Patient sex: F
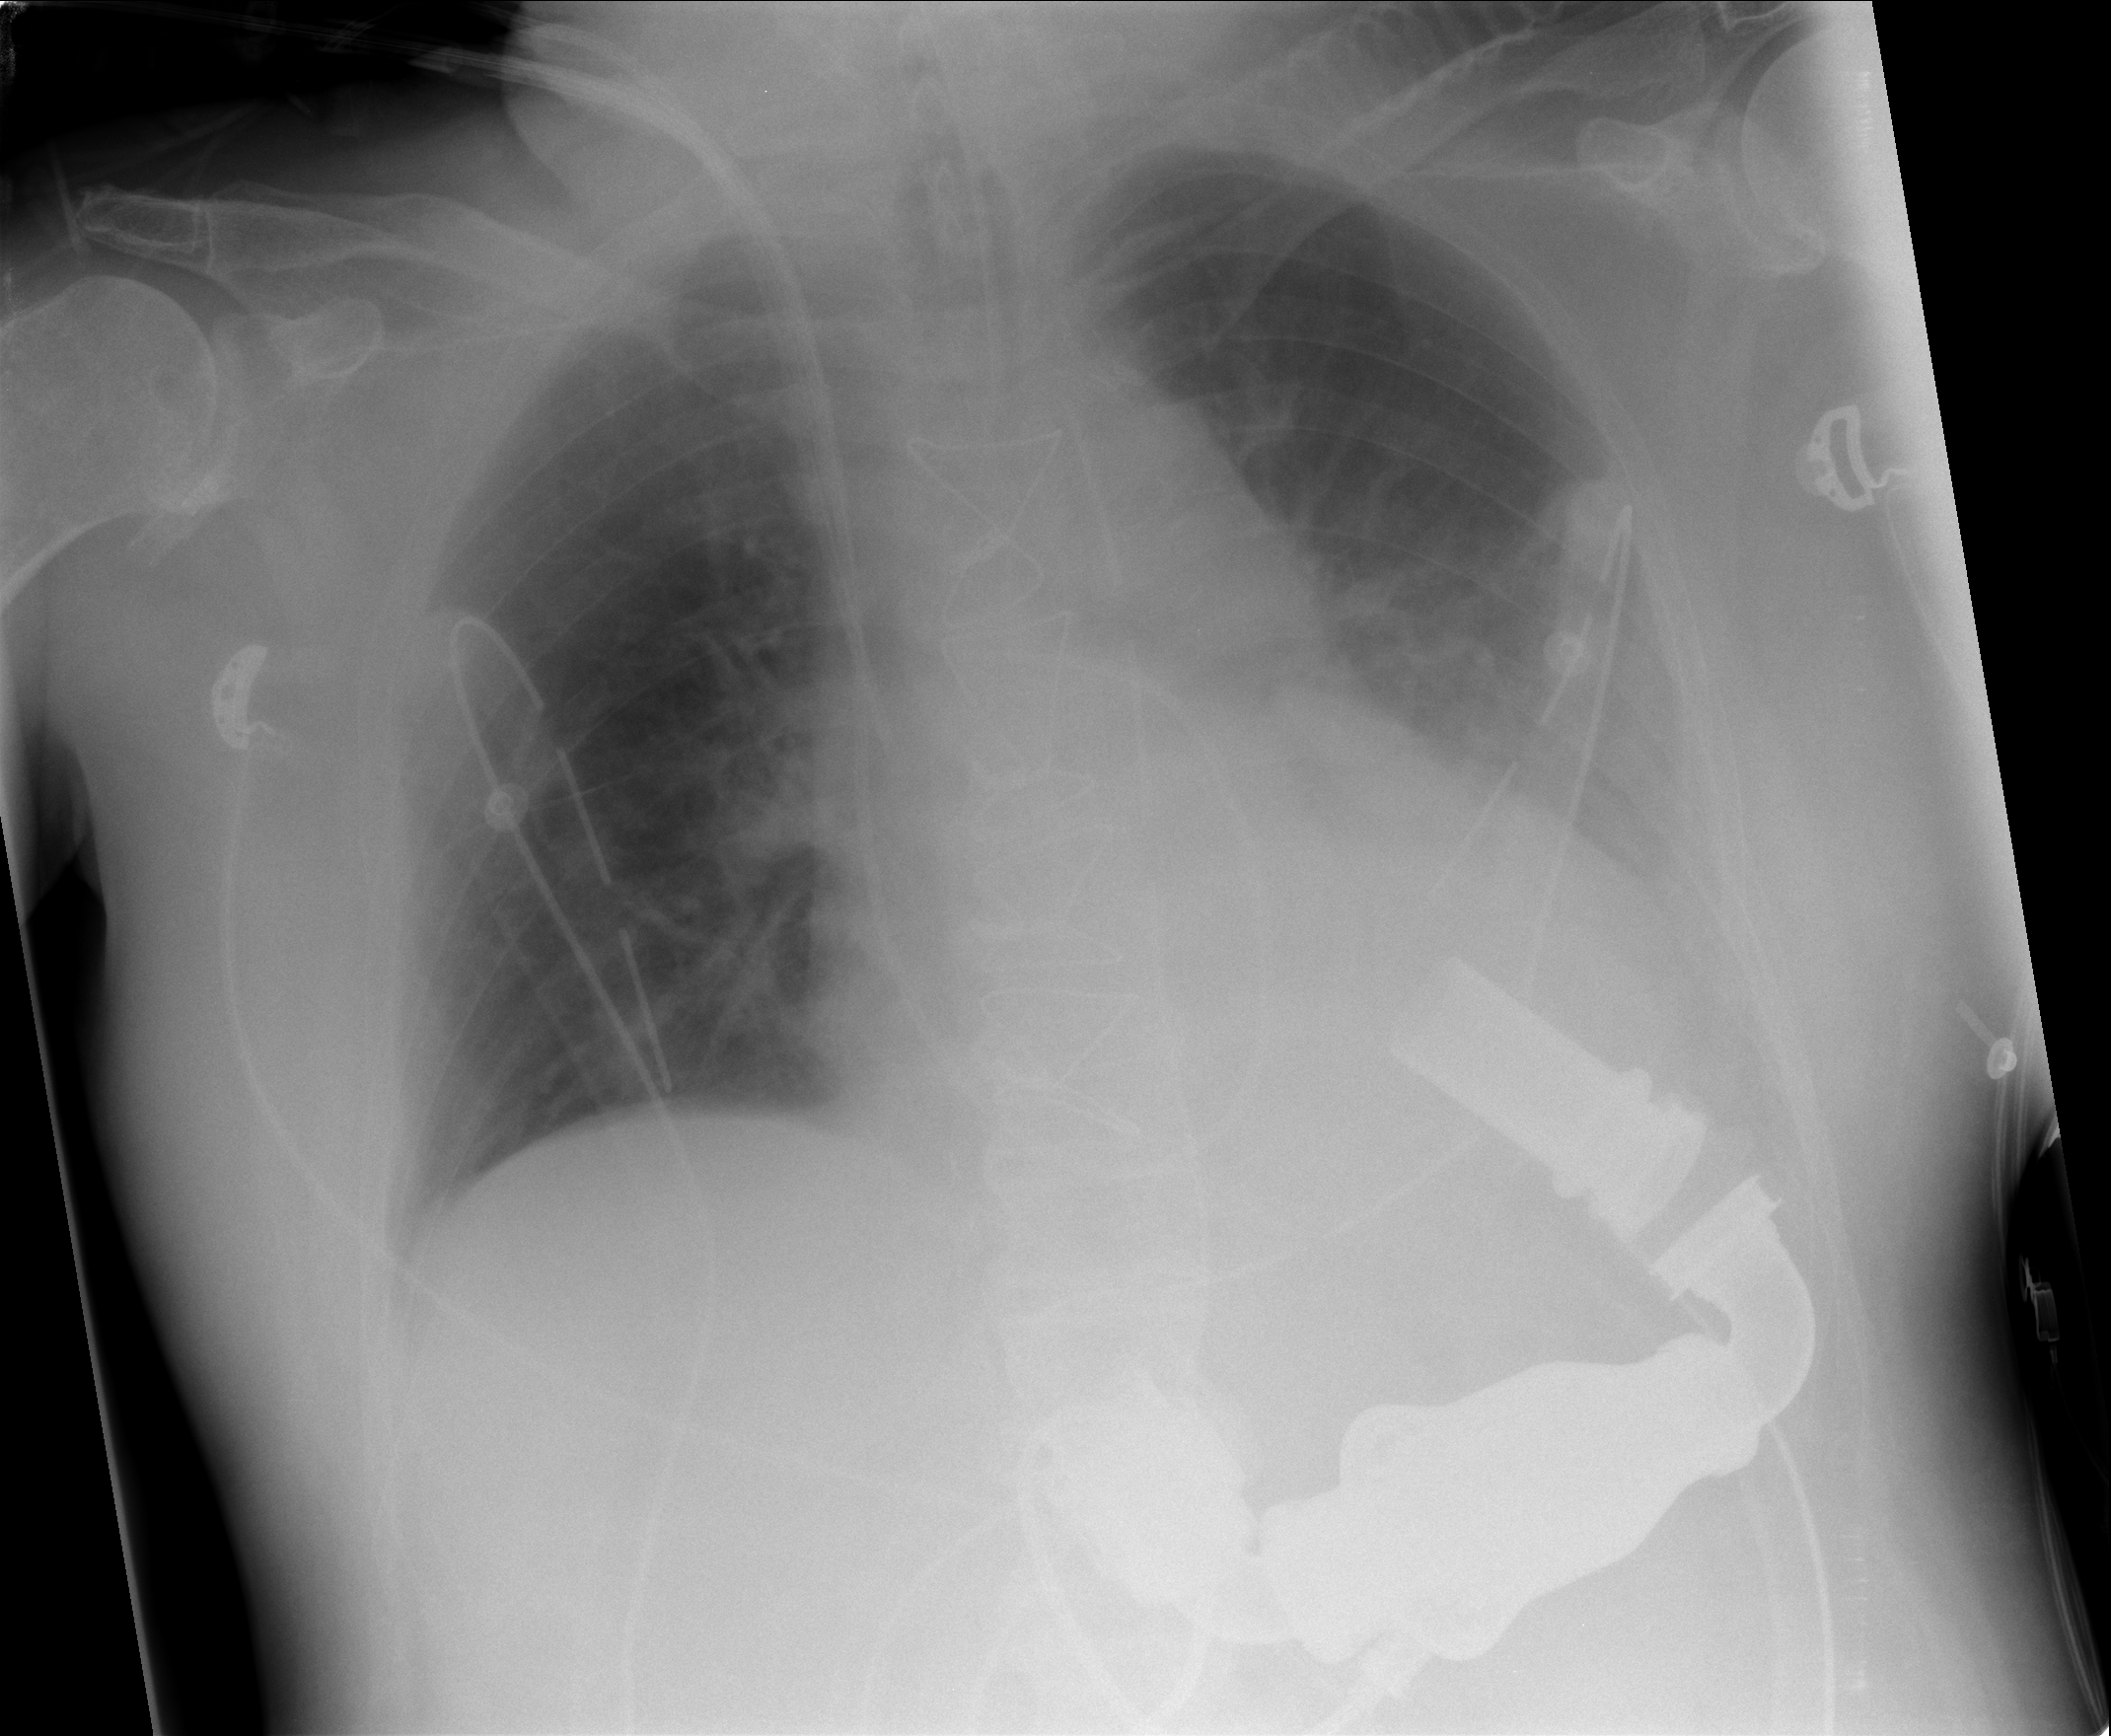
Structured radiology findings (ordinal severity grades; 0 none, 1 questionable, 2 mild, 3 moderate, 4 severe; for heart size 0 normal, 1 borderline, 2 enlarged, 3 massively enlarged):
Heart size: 2
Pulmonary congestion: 0
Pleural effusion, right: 0
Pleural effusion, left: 2
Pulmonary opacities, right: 0
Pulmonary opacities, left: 0
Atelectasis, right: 0
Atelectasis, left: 2